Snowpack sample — Loveland Pass, Silver Plume, Colorado, USA (1/12/25, 11:40 AM MST)
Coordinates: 39.66, -105.88
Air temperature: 7 °F
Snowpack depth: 140 cm
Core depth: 10 cm
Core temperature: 41 °F
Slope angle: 11°, slope face: 30°
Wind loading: high
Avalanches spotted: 2
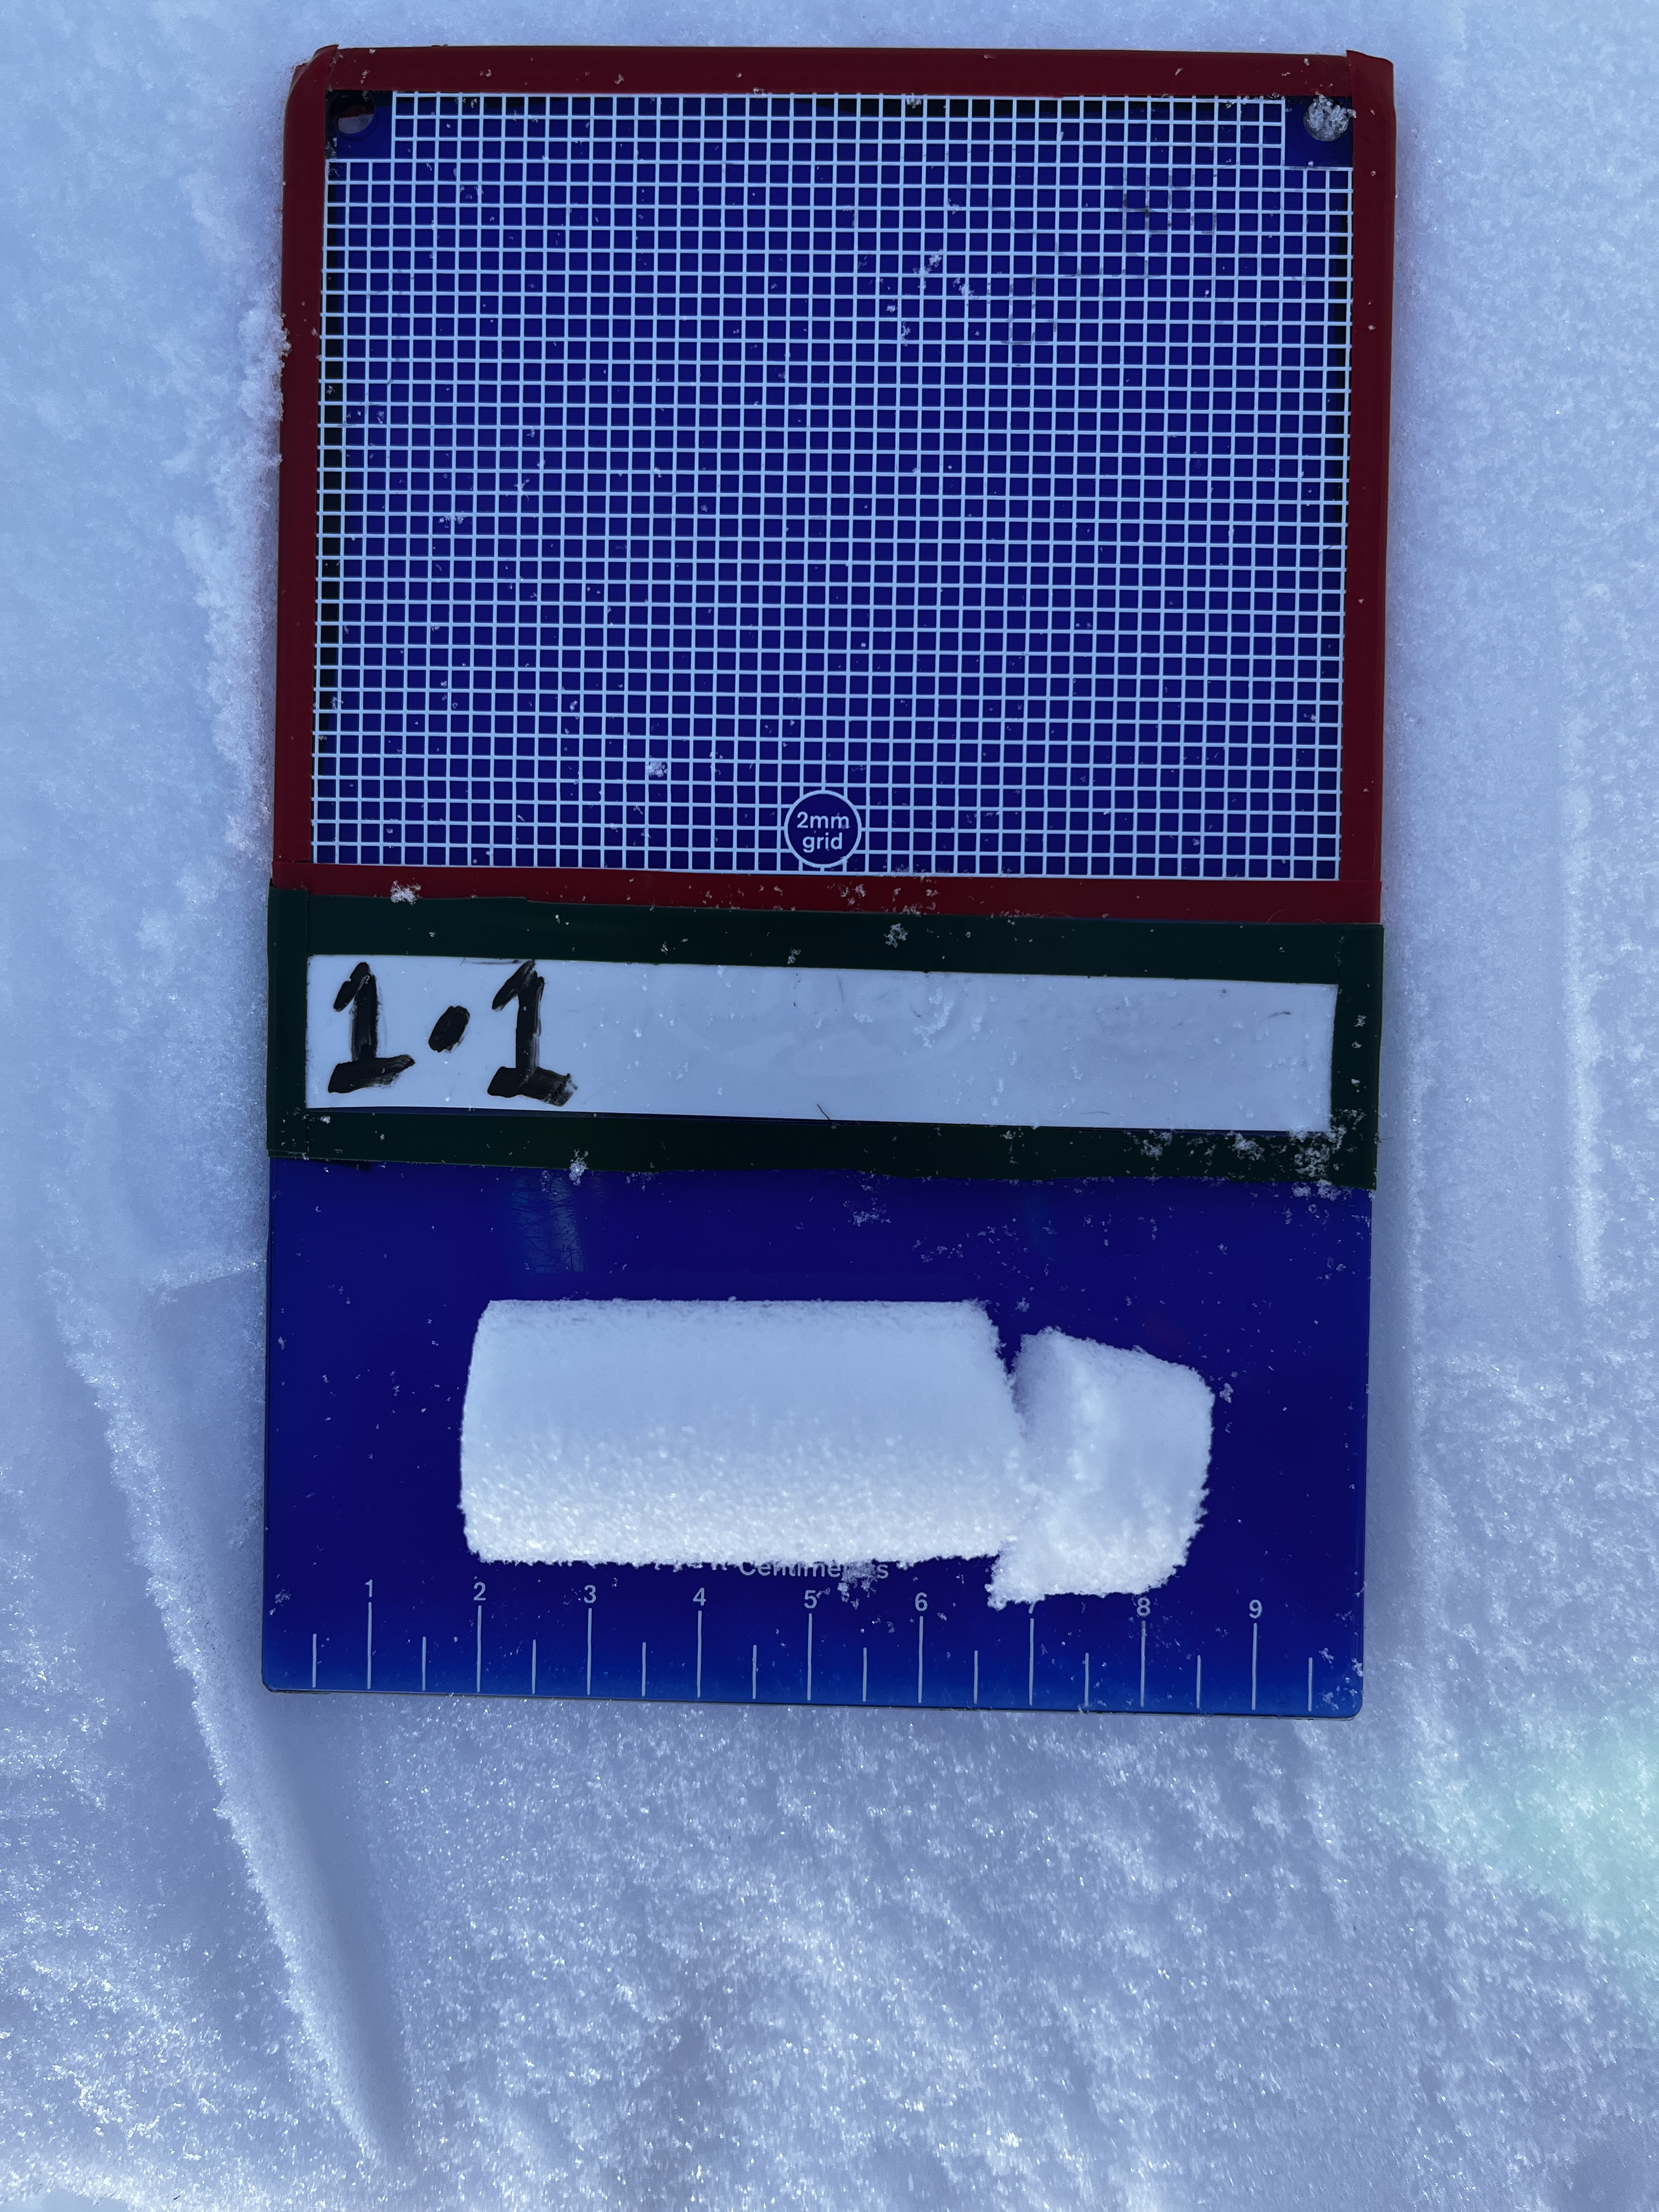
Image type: crystal_card
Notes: Pilot using slightly modified coring method that took too large segment for snow profile picturing, advised not to use in higher level models. Two avalanche on south face nearby, partially cloudy with light snow in the last 24 hours. Lots of wind loading on eastern features.